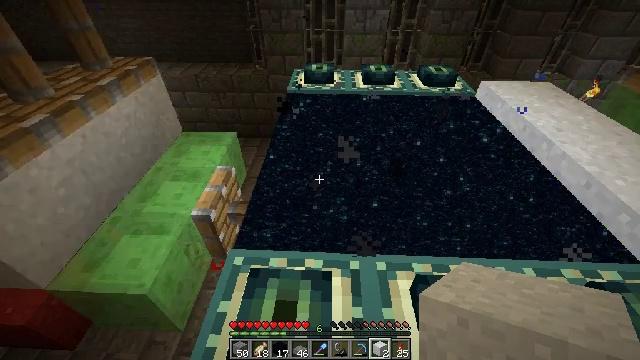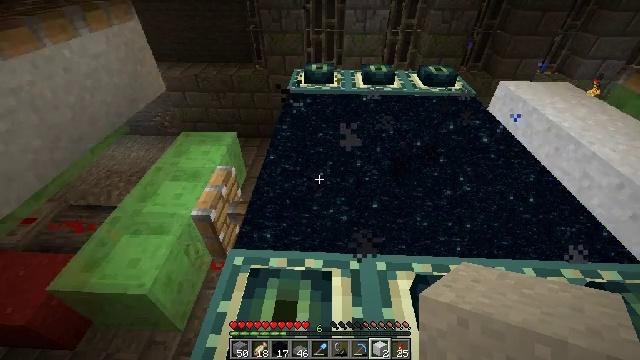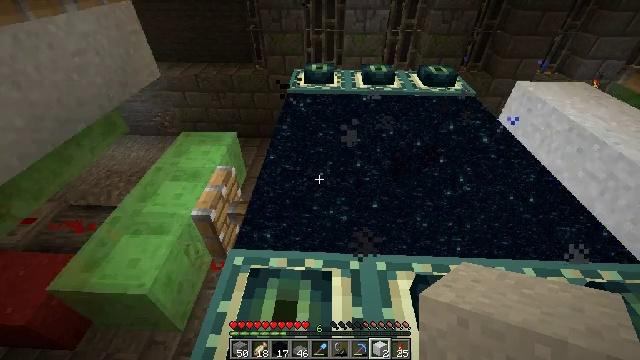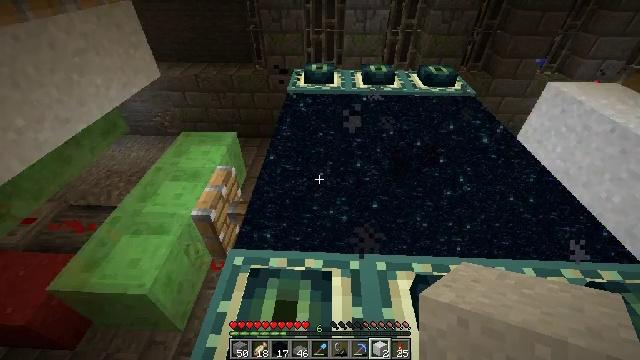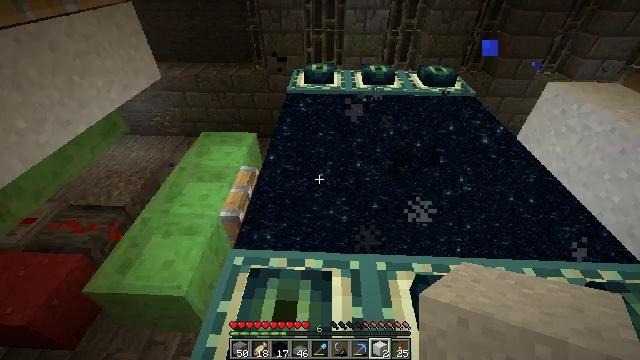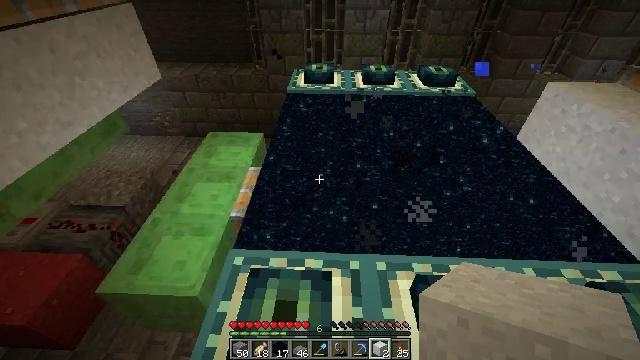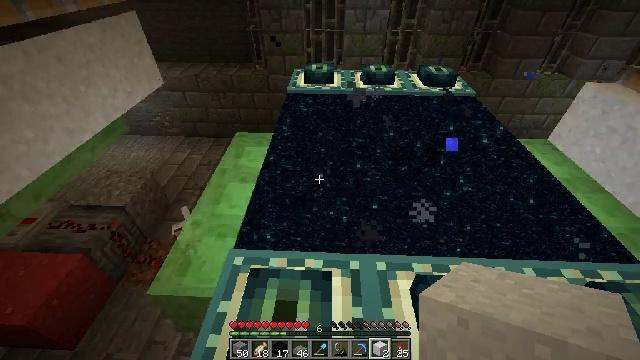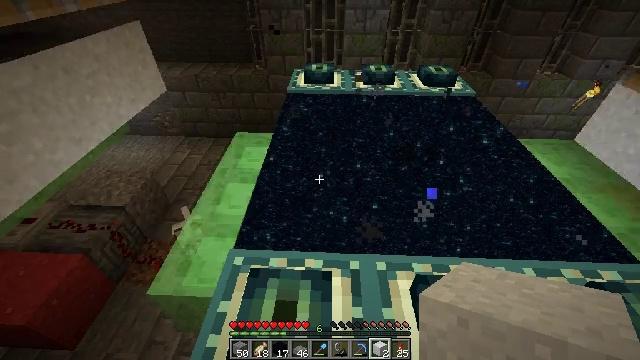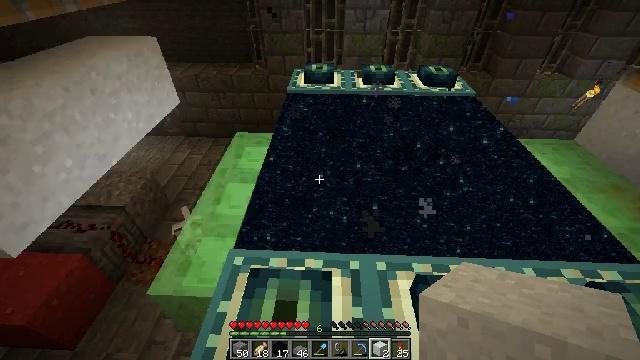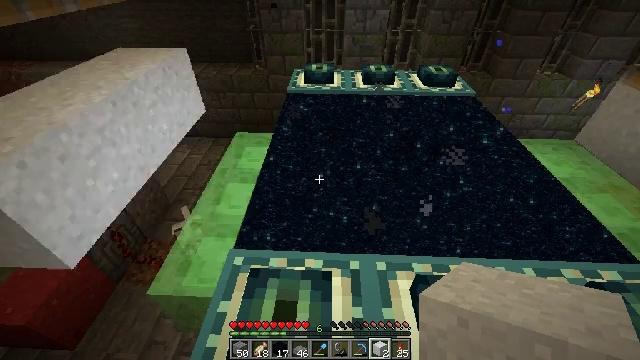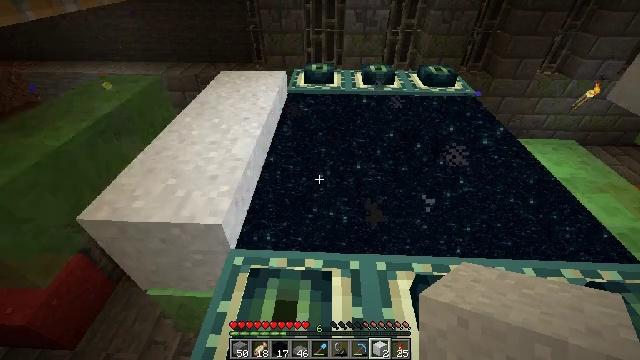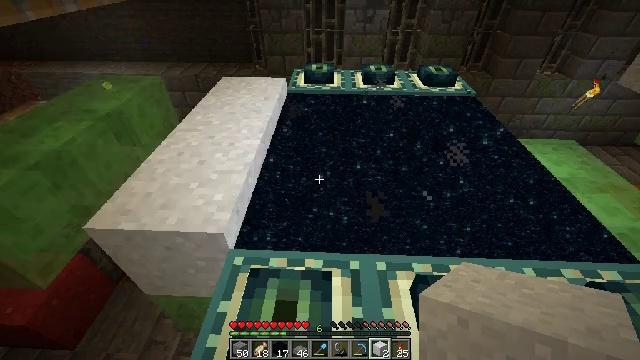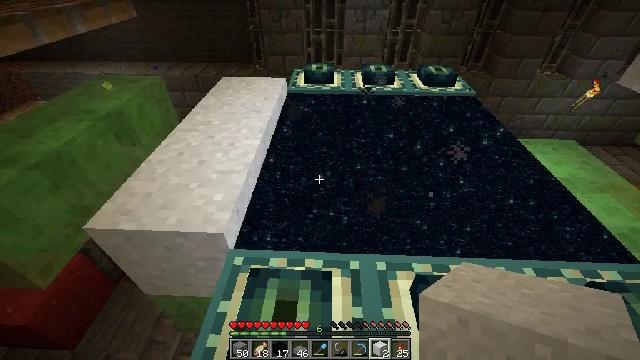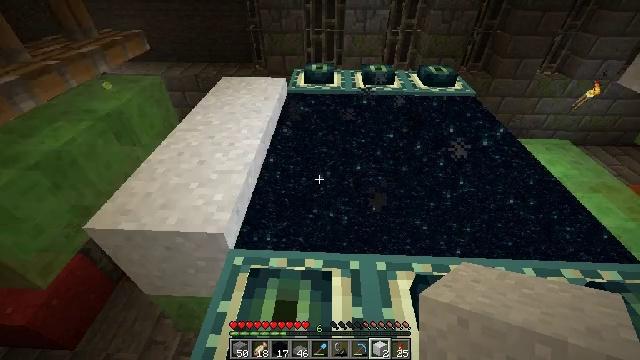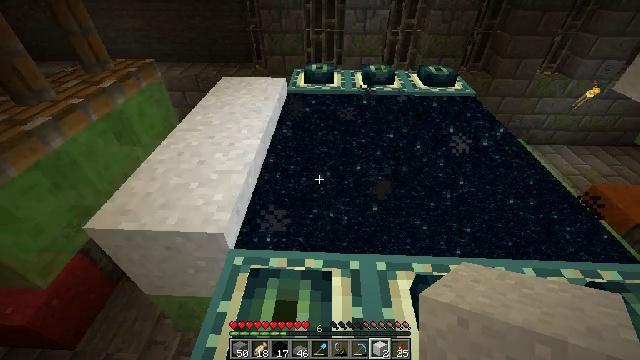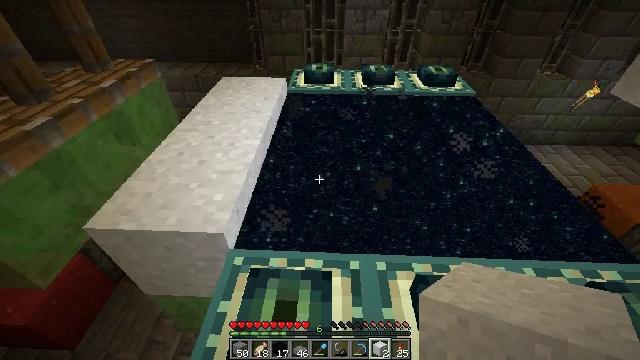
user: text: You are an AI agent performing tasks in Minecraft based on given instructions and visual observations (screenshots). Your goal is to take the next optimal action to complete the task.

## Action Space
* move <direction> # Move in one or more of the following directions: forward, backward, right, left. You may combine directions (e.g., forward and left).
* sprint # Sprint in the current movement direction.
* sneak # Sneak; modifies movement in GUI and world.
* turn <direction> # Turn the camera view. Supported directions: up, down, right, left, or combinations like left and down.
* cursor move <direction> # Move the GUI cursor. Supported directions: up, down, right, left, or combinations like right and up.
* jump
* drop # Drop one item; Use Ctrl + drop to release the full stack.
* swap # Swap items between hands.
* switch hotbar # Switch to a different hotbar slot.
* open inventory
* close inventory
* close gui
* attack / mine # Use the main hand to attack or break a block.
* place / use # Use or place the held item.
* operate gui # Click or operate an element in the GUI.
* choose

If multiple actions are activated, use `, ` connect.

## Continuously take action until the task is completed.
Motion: motion action
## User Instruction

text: Mine white concrete powder.
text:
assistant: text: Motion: no_op
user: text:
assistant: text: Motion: no_op
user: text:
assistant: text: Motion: no_op
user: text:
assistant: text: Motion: no_op
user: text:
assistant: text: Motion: no_op
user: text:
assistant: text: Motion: no_op
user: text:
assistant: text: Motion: no_op
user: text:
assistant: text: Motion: no_op
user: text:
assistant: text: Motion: no_op
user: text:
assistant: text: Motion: no_op
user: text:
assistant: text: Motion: no_op
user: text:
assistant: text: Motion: no_op
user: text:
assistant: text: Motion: no_op
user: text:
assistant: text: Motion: no_op
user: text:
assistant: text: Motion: no_op
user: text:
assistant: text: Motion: no_op
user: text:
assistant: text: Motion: no_op
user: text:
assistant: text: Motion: no_op
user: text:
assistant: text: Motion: no_op
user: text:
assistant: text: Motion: no_op
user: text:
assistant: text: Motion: no_op
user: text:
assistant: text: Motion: no_op
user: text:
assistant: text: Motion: no_op
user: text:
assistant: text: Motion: no_op
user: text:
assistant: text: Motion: no_op
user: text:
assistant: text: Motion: no_op
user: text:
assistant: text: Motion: no_op
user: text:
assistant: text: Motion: no_op
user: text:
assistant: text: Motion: no_op
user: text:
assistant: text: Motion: no_op